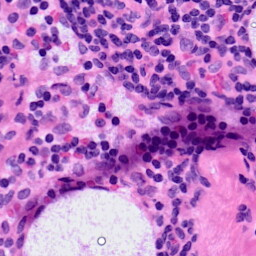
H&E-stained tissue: LymphNode